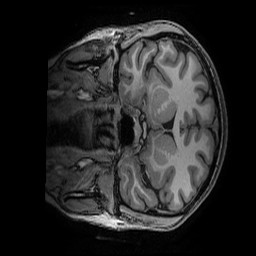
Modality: T1w
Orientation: coronal